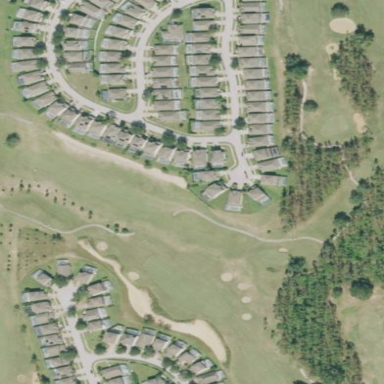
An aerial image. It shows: Golf course.